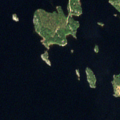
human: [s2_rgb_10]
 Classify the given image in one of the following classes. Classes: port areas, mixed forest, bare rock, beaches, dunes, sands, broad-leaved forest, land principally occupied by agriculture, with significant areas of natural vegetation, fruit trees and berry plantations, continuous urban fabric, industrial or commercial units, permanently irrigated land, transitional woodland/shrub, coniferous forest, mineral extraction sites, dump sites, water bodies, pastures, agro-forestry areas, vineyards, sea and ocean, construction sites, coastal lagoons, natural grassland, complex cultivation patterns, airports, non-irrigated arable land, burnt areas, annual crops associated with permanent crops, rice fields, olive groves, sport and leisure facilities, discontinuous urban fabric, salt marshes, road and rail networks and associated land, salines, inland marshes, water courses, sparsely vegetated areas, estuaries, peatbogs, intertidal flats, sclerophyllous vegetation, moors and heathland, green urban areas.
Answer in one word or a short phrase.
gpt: coniferous forest, mixed forest, water bodies